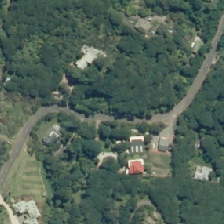
Land cover: urban_build_up